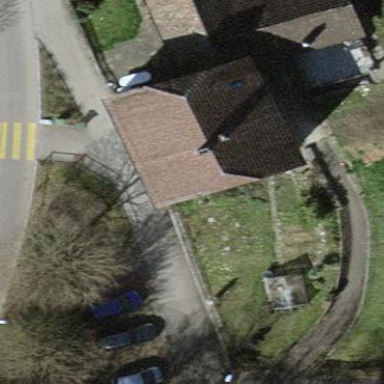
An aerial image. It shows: Half-hipped roof house.